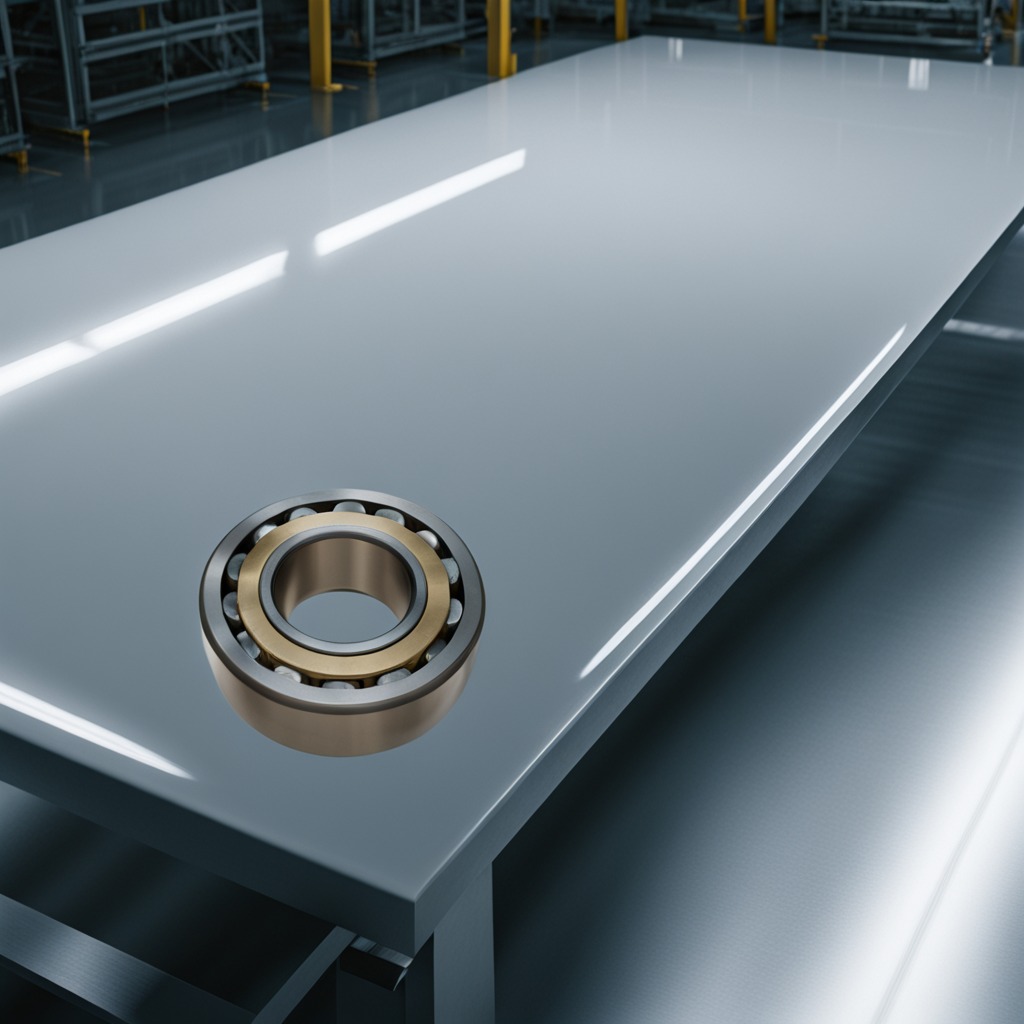
A metal ball bearing is lying on a high-gloss table in a ship maintenance bay industrial lighting.